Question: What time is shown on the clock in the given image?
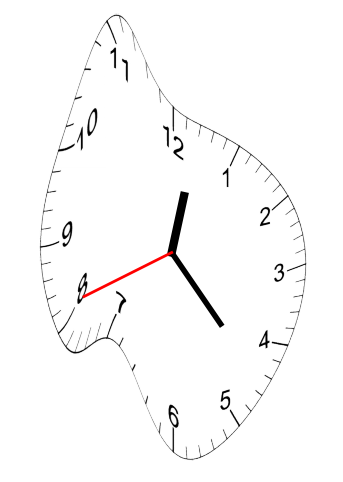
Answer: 12:22:41